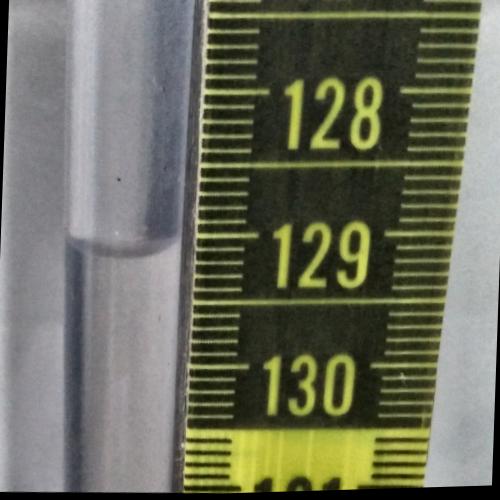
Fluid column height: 129.1 cm